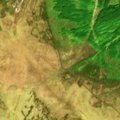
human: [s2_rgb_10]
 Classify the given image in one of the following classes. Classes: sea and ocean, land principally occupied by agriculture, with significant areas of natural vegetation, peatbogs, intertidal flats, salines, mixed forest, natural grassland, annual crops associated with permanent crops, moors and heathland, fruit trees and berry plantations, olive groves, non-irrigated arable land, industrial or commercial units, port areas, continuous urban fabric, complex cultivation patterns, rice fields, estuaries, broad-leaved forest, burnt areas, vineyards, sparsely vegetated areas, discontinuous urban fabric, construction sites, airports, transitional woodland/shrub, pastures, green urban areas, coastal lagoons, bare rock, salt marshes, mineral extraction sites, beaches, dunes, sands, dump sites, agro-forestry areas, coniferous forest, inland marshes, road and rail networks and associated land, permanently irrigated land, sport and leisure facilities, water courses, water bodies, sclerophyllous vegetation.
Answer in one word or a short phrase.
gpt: coniferous forest, peatbogs